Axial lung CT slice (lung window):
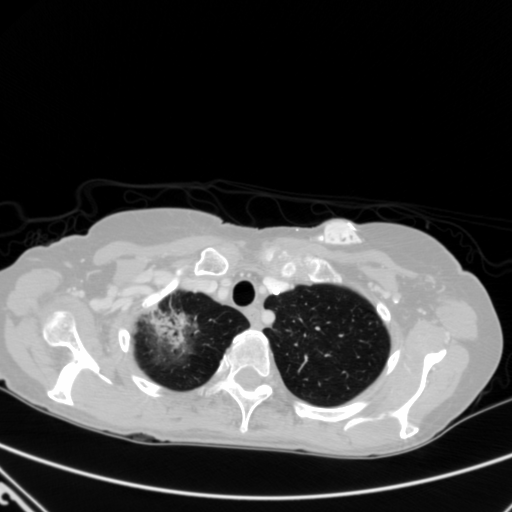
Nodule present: no